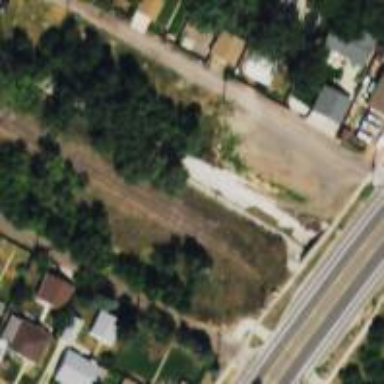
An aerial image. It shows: Abandoned railway.